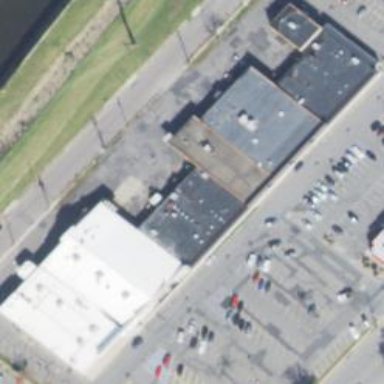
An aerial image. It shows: Retail building.